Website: lowes
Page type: newsletter-management
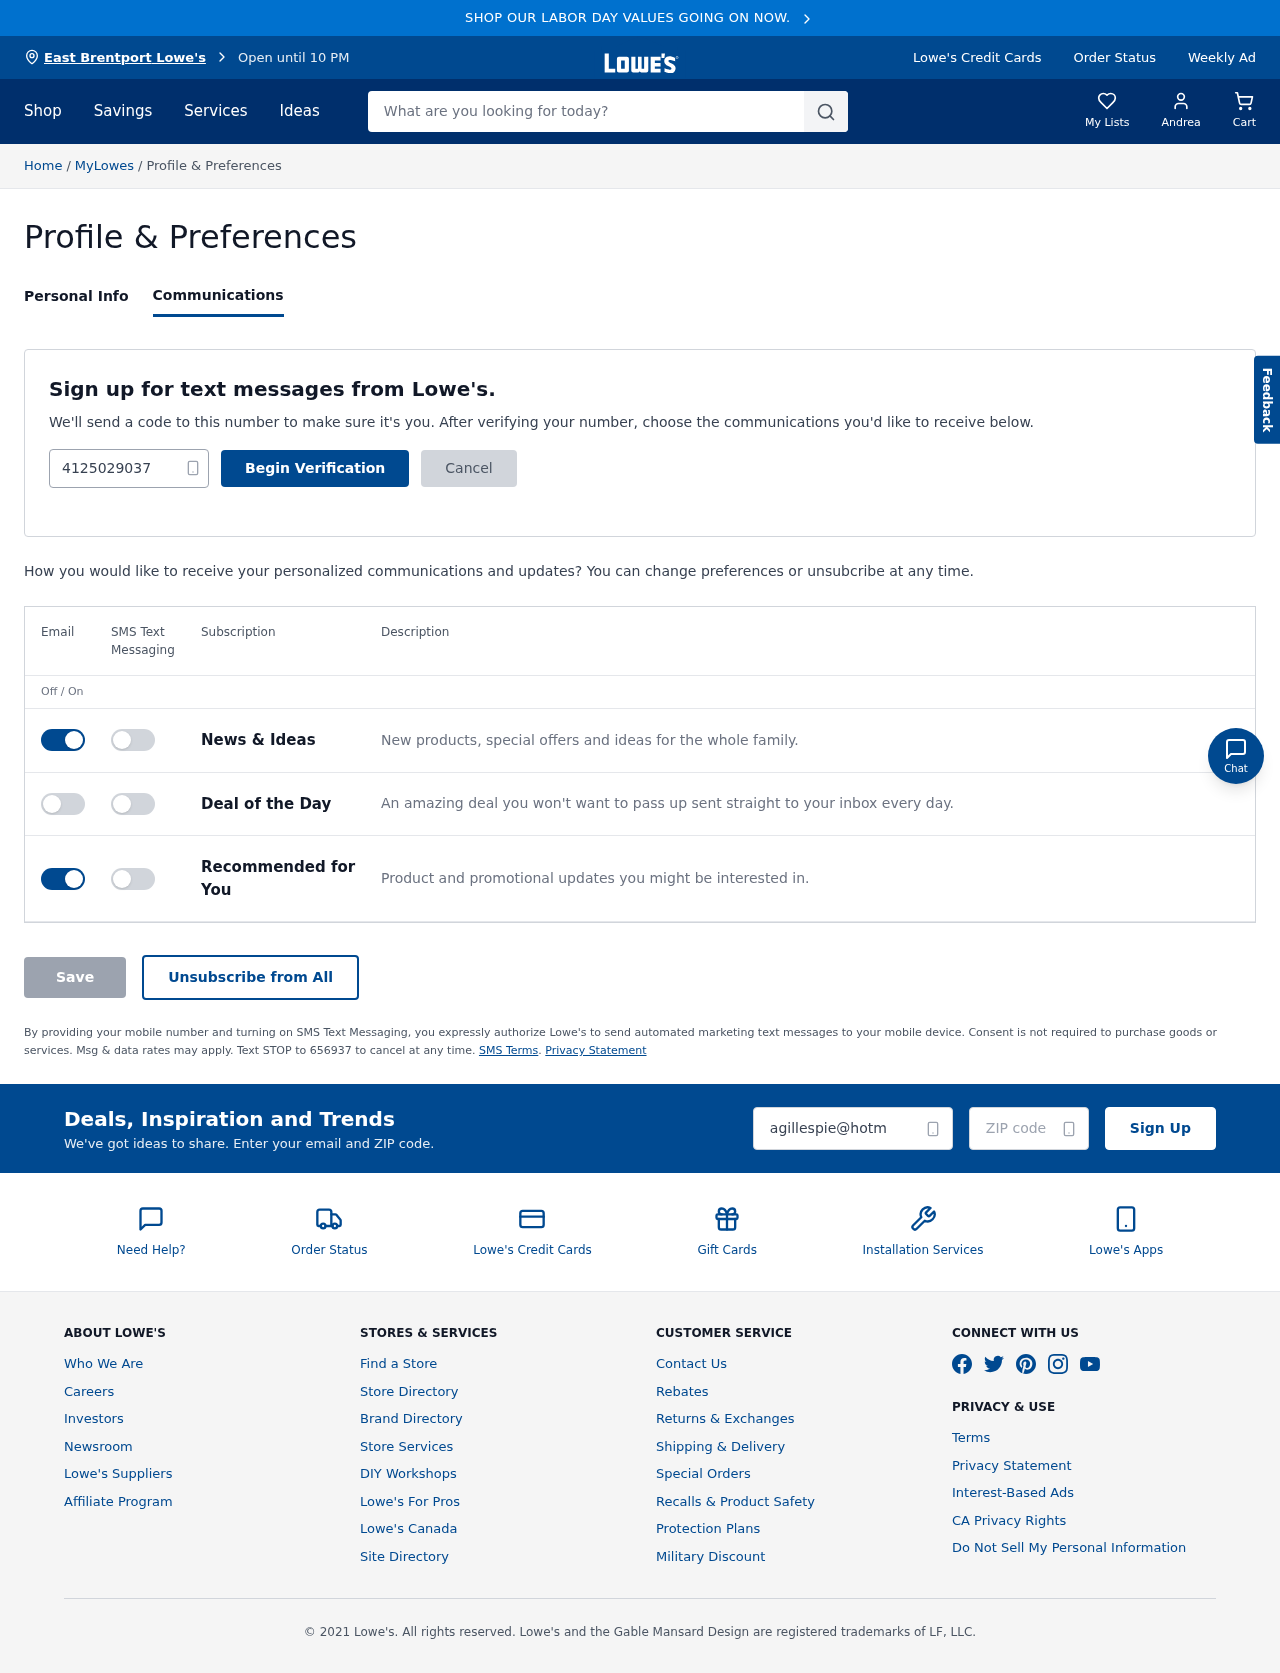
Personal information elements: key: PII_CITY
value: East Brentport Lowe's
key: PII_EMAIL
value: agillespie@hotmail.com
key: PII_FIRSTNAME
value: Andrea
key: PII_PHONE
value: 4125029037
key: PII_POSTCODE
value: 54672
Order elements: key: ORDER_NUM_ITEMS
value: Cart
Search elements: key: HEADER_SEARCH
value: What are you looking for today?